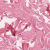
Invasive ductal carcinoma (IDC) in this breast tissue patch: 0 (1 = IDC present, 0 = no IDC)